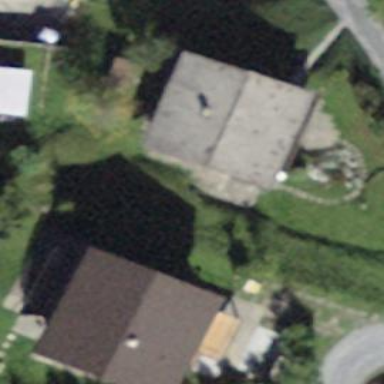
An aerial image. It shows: Detached building with gabled roof.